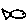
Label: fish